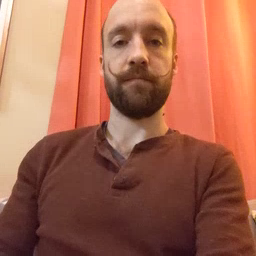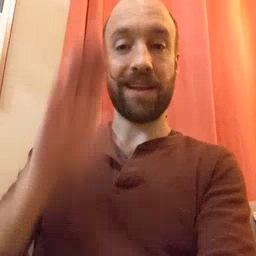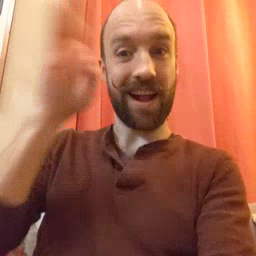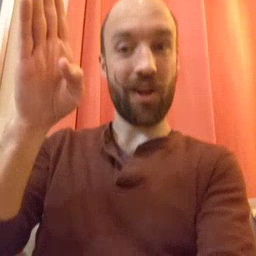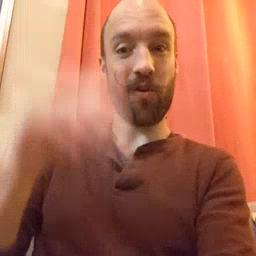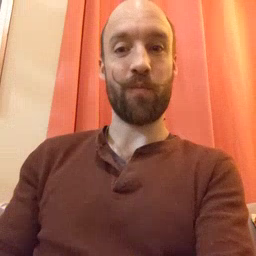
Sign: hello